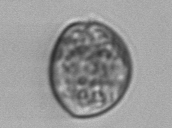
Label: Prorocentrum